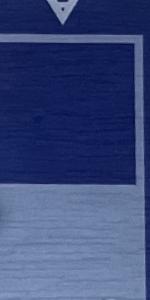
Label: Empty